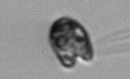
Label: flagellate_morphotype1